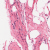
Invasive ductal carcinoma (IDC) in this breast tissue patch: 0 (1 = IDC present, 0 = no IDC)